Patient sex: M
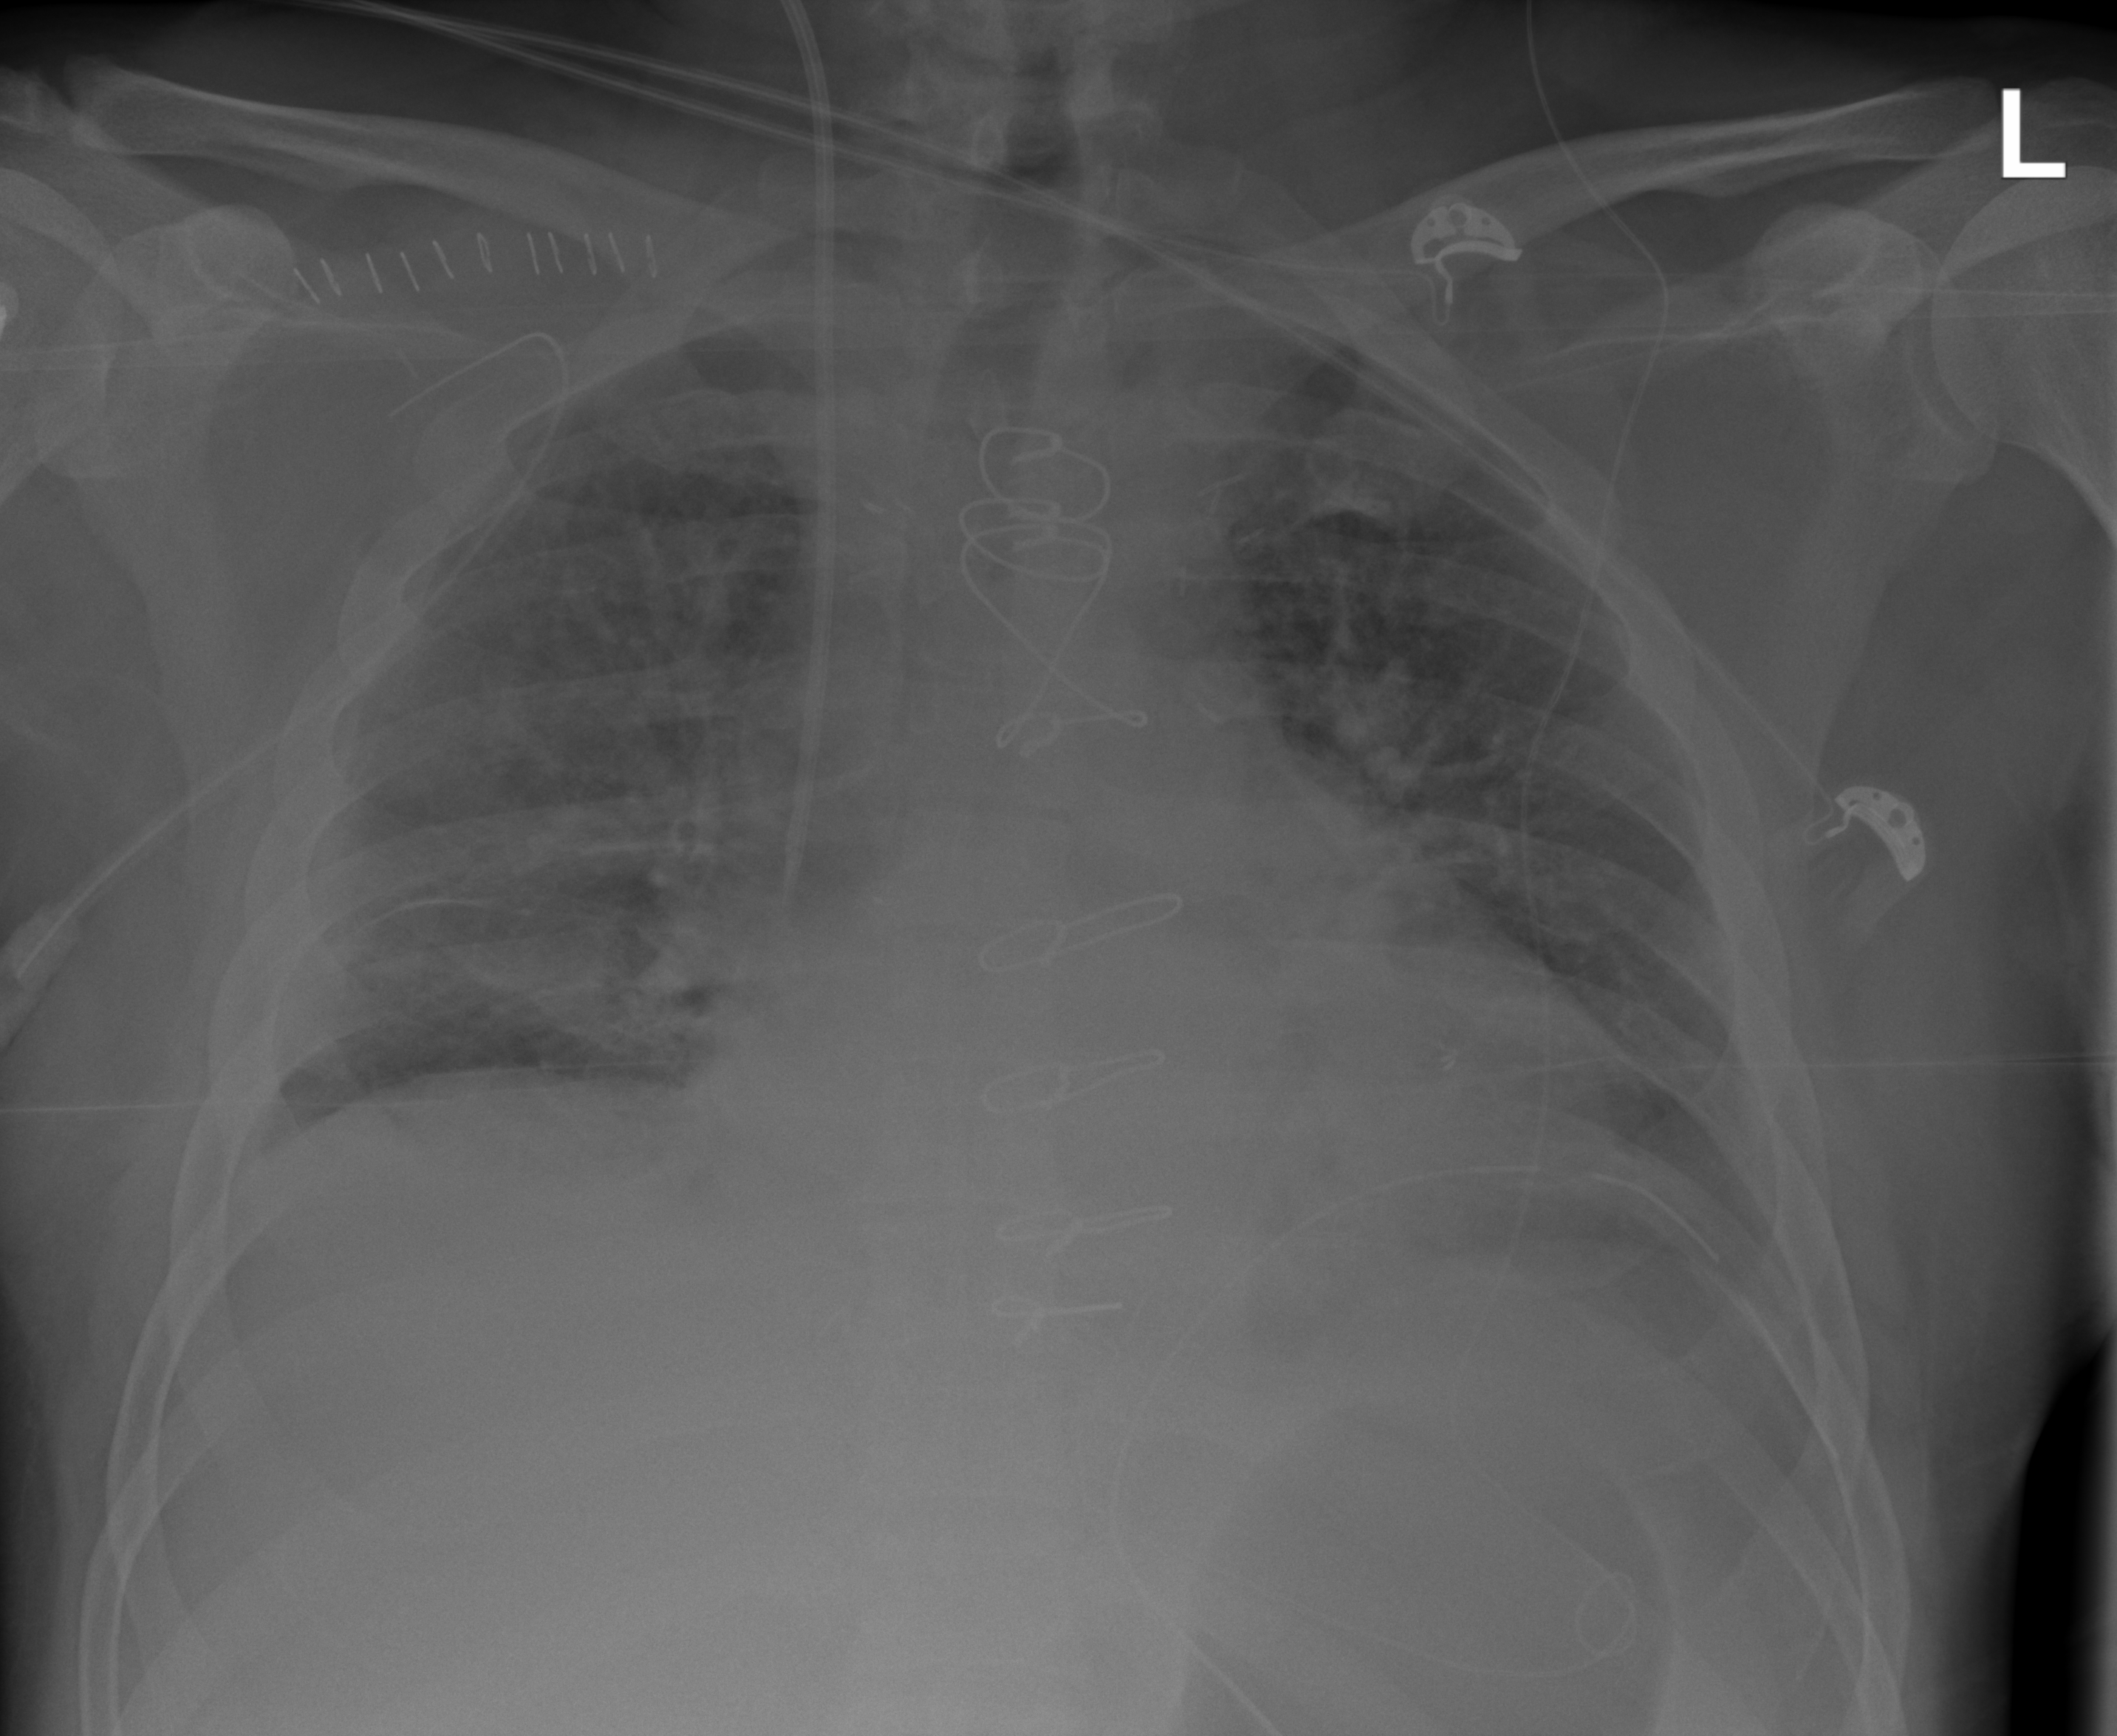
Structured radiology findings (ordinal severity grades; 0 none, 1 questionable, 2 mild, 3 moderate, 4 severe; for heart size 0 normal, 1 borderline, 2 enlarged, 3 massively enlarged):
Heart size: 2
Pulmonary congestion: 2
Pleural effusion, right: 2
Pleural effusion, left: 2
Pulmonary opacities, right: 1
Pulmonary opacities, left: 1
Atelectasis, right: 2
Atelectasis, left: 2